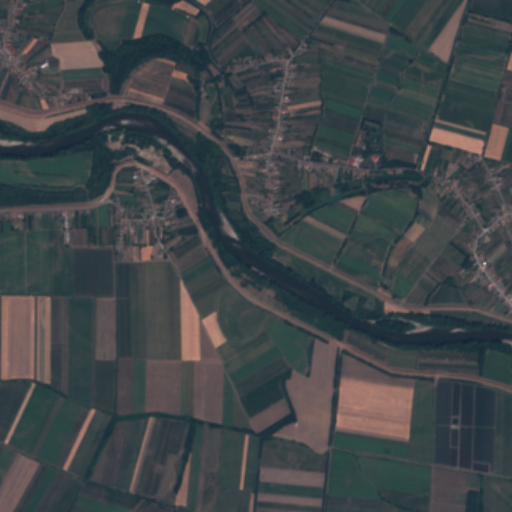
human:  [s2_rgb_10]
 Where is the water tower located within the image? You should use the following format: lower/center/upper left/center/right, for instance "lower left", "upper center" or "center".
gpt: The water tower is located in the upper right of the image.
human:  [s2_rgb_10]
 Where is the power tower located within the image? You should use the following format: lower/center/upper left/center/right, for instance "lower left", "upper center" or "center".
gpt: There is no power tower in the image.